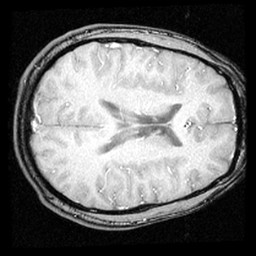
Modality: inplaneT1
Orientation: axial
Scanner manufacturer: ge
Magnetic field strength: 3 T
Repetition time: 0.2 s
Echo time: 0.0036 s